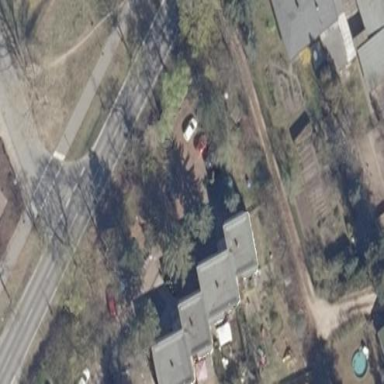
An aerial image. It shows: Flat-roofed house.